Interaction volume radius: 10 \u00c5
Interaction volume height: 15 \u00c5
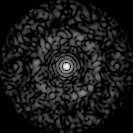
Disorder parameter: 0.8156